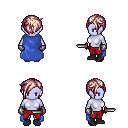
a pixel art fantasy rpg character, female body template, dark elf, purple skin, blue cape, red pants, white blonde pixie cut hairstyle, metal gloves, black shoes, dagger, four views (front, back, left, right), 2x2 character sprite sheet, small pixel art, hard edges, no anti-aliasing